Interaction volume radius: 10 \u00c5
Interaction volume height: 20 \u00c5
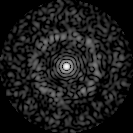
Disorder parameter: 0.8155